Current action and preconditions to check: trajectory_clear

Your task: For each precondition in the list above, predict whether it will hold at this action.

Consider the current scene as observed from the mobile robot's camera, and analyze the predicted future states of all dynamic agents (e.g., people, animals, vehicles, or any moving entities) within the NEXT SECOND.

IMPORTANT: Only answer "very likely" if you are absolutely certain—based on strong, clear evidence—that a dynamic agent will violate the precondition in the predicted future state. Do NOT answer "very likely" for unlikely, ambiguous, or low-probability risks.

Ask yourself for each precondition: Is there a high probability, with clear and convincing evidence, that the predicted future states of any dynamic agent will interfere with the predicted future state of the currently executing action within the NEXT SECOND, causing that precondition to fail?

Assess the risk level based on these predictions. Use "likely" or "very likely" if motions create a clear risk of interference.

Use "neutral" or "improbable" if agents are nearby but their predicted paths are clearly diverging or non-conflicting.

Failure Risk Categories: "very improbable", "improbable", "neutral", "likely", "very likely"

Answer Format: Output ONLY the probability_of_failure value from these categories: "very improbable", "improbable", "neutral", "likely", "very likely"

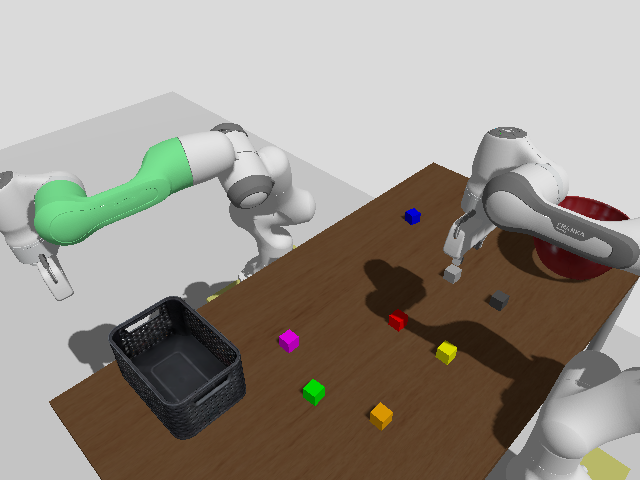

Answer: very improbable